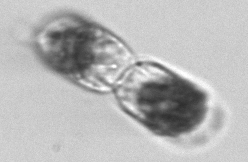
Label: Hemiaulus